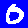
Digit: 0